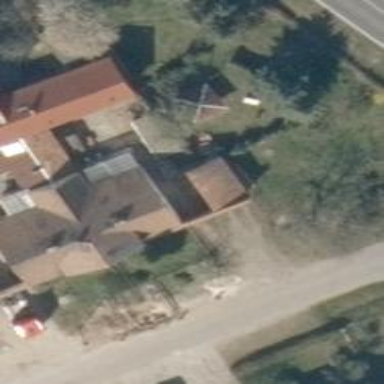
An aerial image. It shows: Simple and straightforward house.